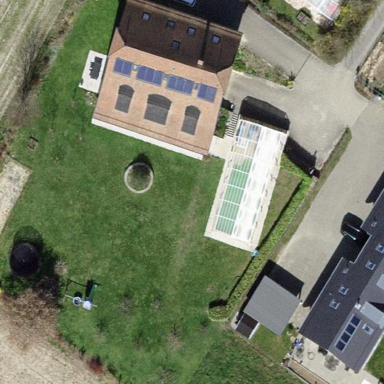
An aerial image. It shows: Simple and straightforward house.